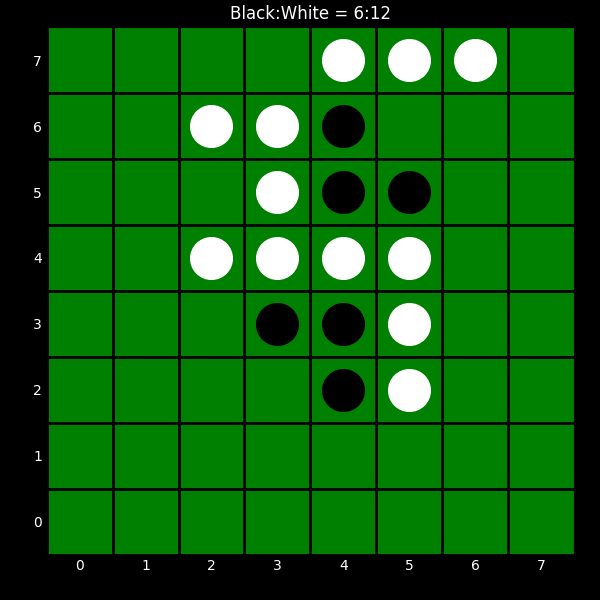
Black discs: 6
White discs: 12